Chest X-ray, AP view. Patient: 77 years old, sex M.
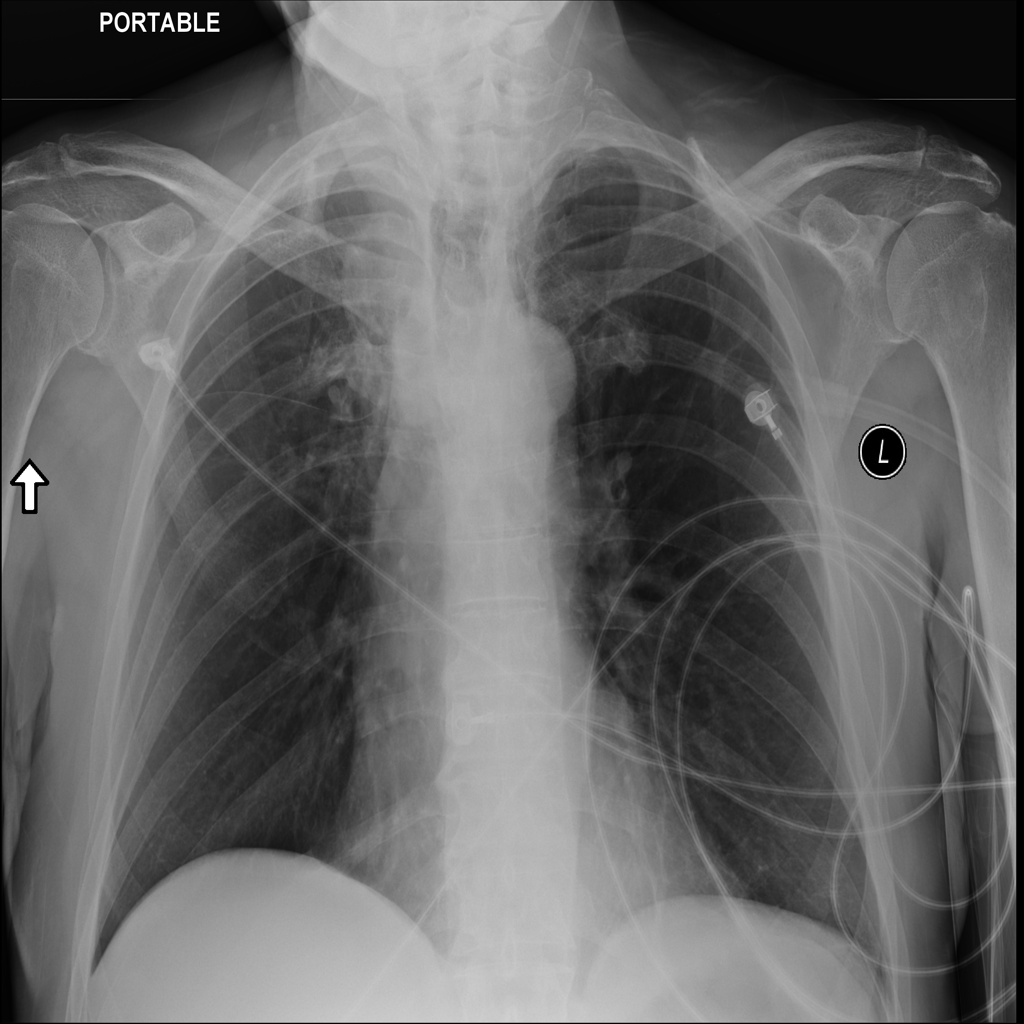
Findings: Mass, Pleural_Thickening